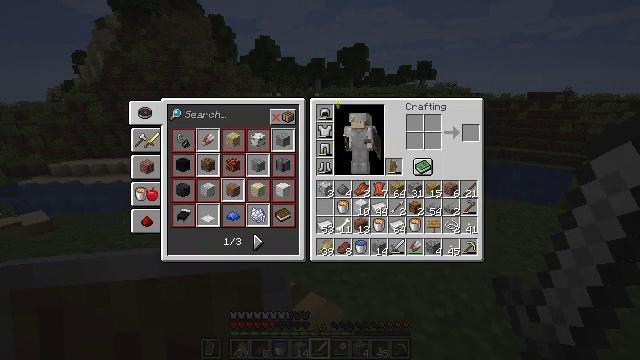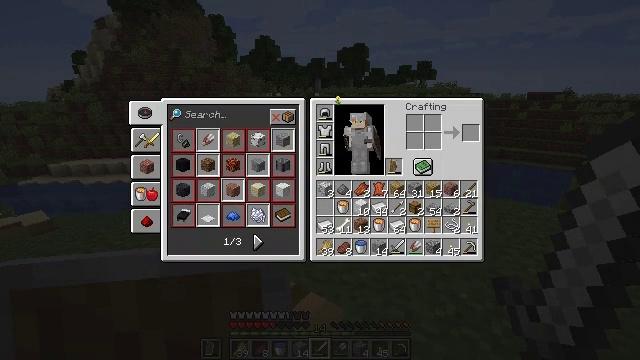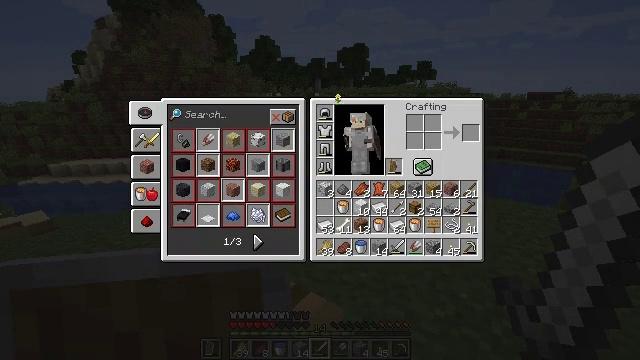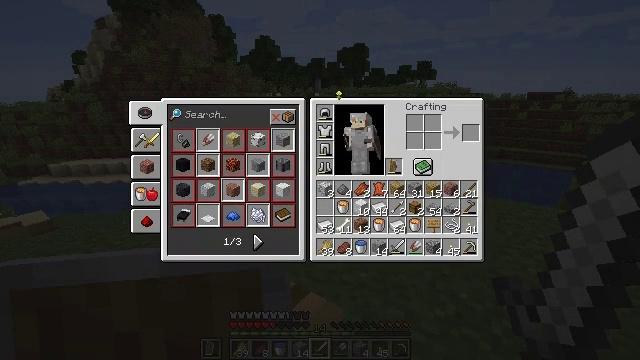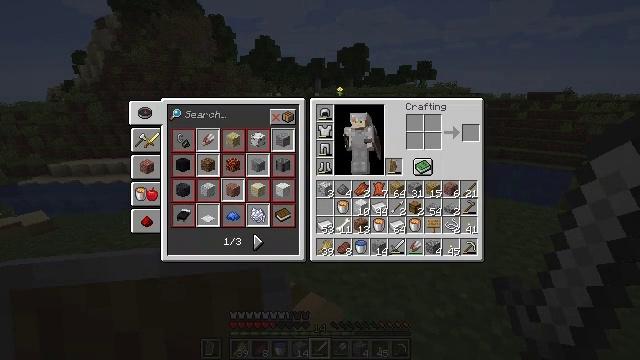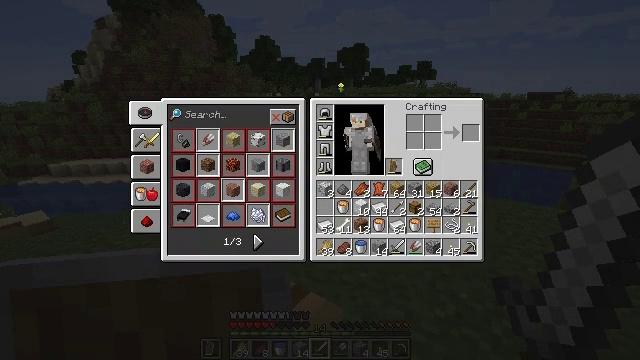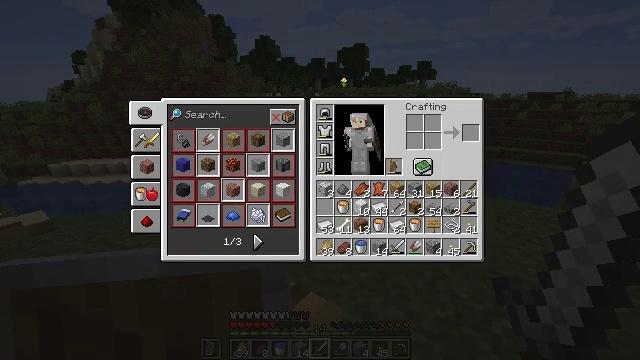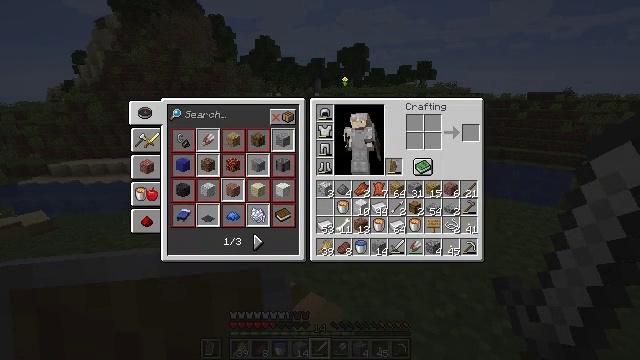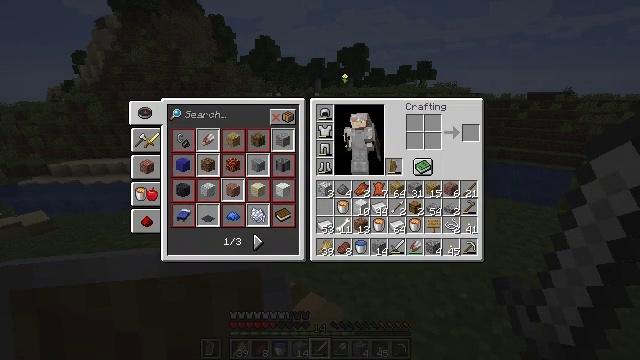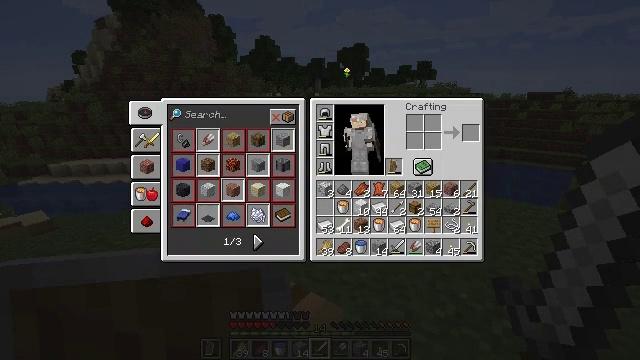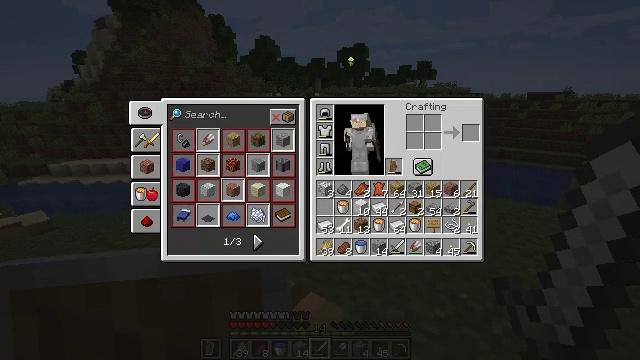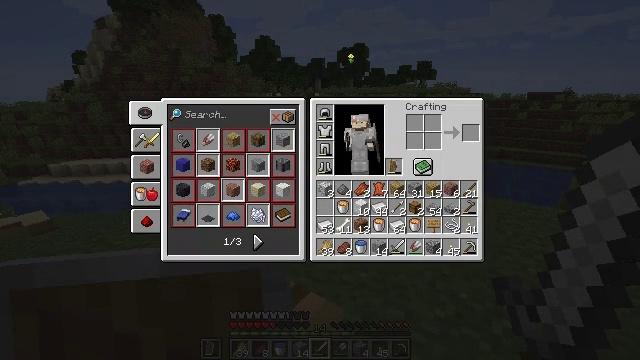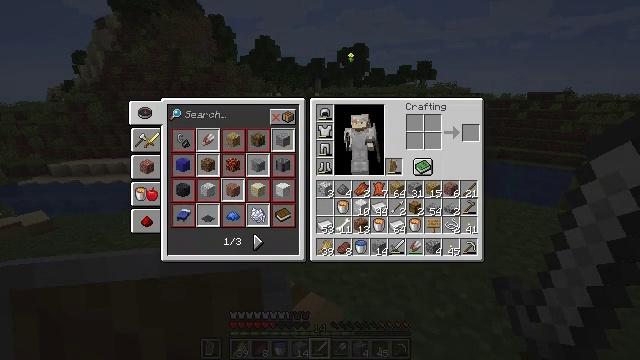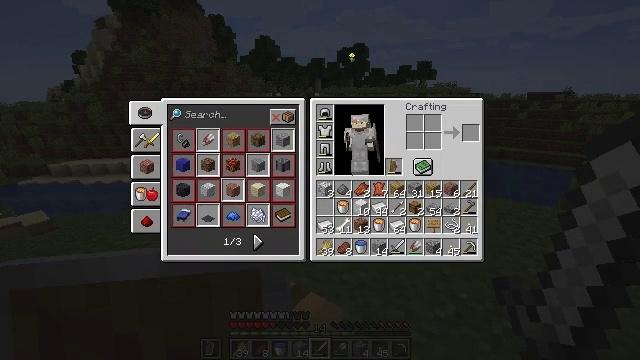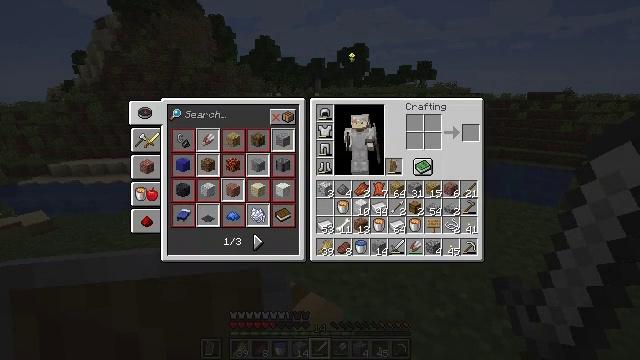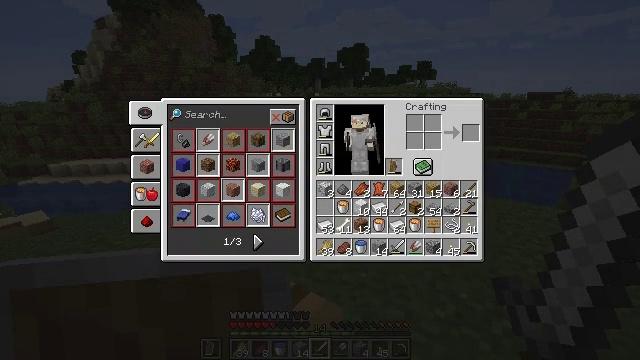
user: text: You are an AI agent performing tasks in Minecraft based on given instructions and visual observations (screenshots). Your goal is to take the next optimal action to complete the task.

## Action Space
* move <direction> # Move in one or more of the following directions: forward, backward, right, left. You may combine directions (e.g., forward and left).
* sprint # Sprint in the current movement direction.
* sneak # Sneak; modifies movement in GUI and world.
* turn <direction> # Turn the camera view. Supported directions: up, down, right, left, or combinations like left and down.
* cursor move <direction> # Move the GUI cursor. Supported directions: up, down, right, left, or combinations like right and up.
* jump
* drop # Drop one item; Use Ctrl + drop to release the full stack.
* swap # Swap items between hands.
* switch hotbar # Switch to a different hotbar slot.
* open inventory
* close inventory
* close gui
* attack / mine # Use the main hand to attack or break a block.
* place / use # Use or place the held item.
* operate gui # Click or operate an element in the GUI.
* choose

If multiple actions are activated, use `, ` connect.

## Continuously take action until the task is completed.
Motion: motion action
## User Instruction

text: Remove a dandelion from the inventory.
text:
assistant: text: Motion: no_op
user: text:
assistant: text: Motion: no_op
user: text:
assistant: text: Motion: no_op
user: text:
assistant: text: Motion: no_op
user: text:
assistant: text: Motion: no_op
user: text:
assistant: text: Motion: no_op
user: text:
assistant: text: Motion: no_op
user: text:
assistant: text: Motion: no_op
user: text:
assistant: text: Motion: no_op
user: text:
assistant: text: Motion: turn up
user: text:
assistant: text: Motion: no_op
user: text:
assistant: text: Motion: attack / mine
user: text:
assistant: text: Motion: attack / mine
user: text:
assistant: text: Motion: attack / mine
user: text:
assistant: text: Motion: no_op
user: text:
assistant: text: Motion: no_op
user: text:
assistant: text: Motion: no_op
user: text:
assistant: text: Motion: no_op
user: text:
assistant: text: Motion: no_op
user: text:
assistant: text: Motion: no_op